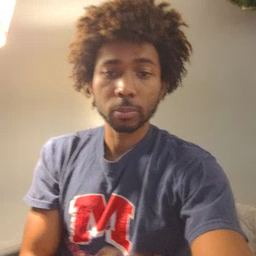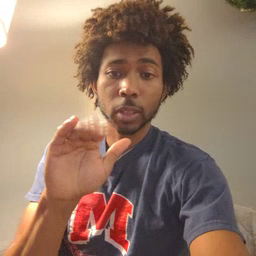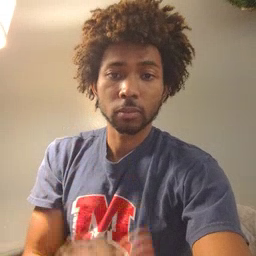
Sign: bye